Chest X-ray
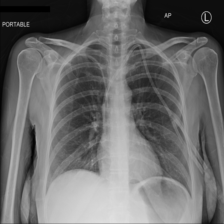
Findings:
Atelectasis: positive
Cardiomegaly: negative
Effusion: negative
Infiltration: positive
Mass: negative
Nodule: negative
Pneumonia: negative
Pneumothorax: negative
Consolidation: negative
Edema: negative
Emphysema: negative
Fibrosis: negative
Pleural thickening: negative
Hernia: negative